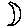
Label: moon